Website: crate-barrel
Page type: address-validator
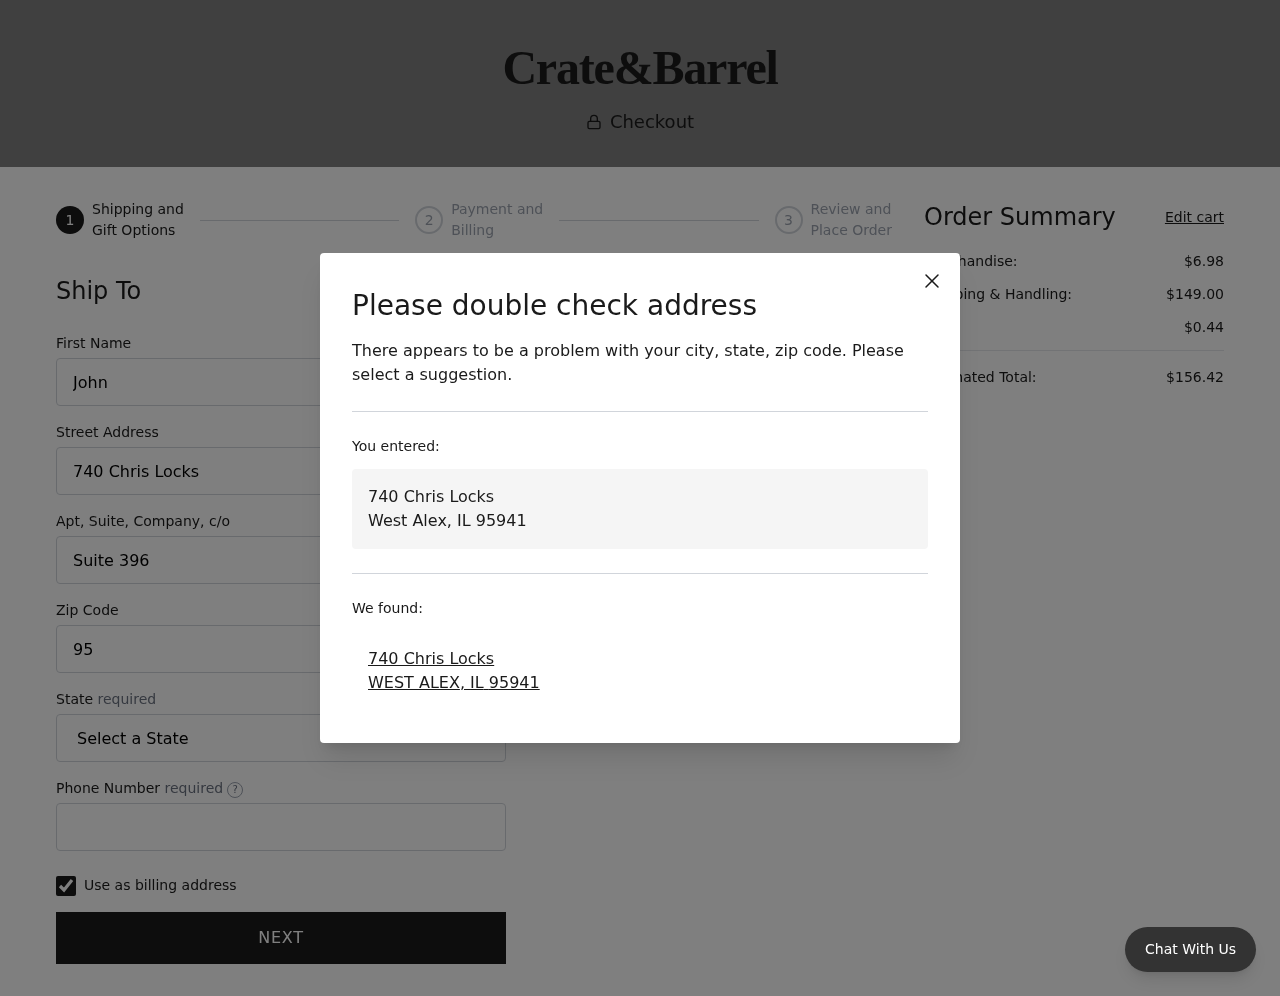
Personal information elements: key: PII_CITY
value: West Alex
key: PII_CITY
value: WEST ALEX
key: PII_FIRSTNAME
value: John
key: PII_PHONE
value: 7297060076
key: PII_POSTCODE
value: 95941
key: PII_STATE
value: Illinois
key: PII_STATE_ABBR
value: IL
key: PII_STREET
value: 740 Chris Locks
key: PII_STREET2
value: Suite 396
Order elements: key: ORDER_SUBTOTAL
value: $6.98
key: ORDER_SHIPPING_COST
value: $149.00
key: ORDER_TAX
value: $0.44
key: ORDER_TOTAL
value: $156.42